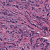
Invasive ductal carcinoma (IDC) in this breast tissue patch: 1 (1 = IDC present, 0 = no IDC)